Aerial crown-view tile of a tropical tree (Barro Colorado Island, Panama), acquired 20250915:
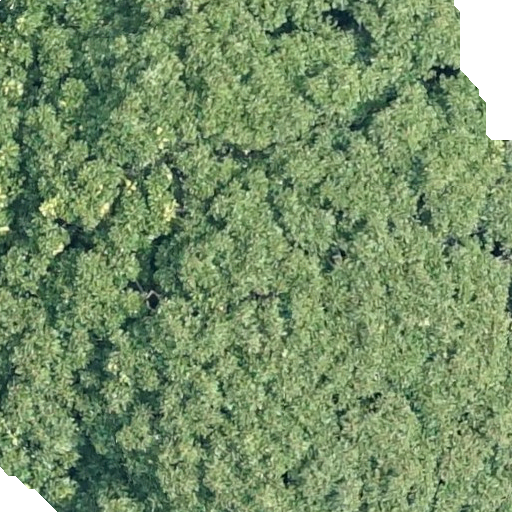
Species: Dipteryx oleifera
GBIF accepted scientific name: Dipteryx oleifera
Crown area: 504.009 m²